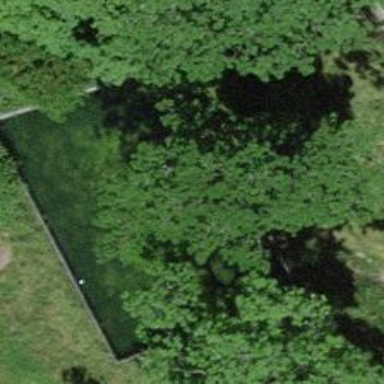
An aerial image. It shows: Serene pond surrounded by nature.